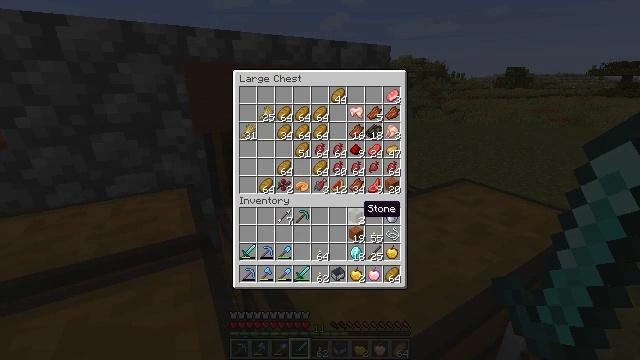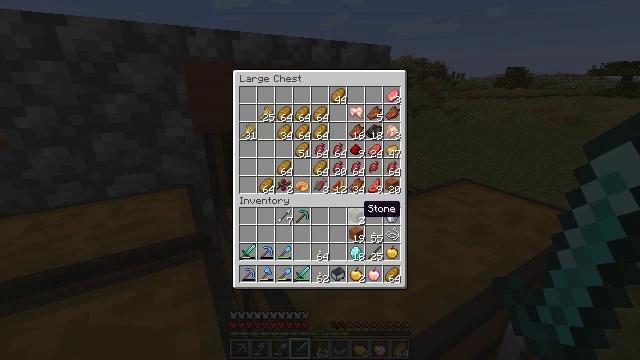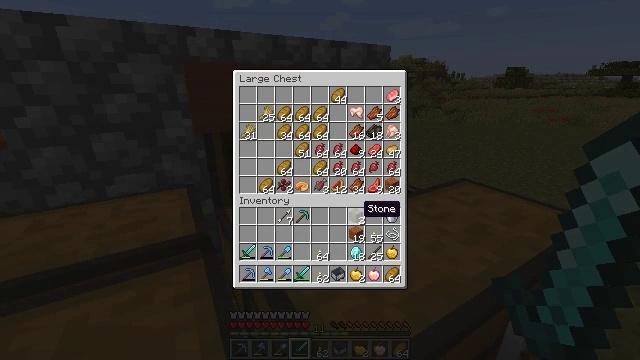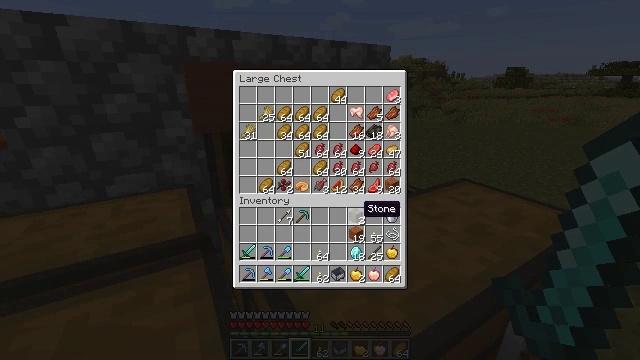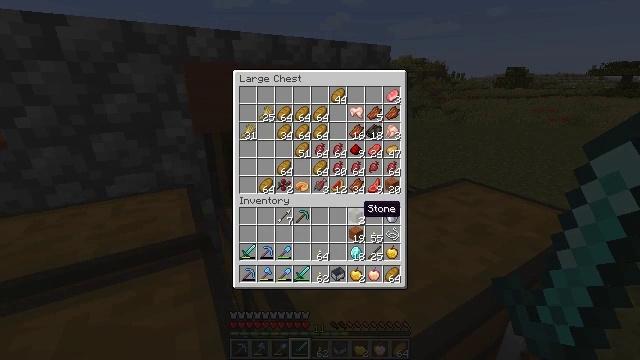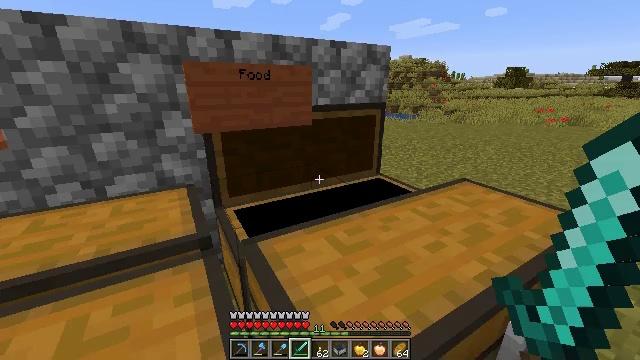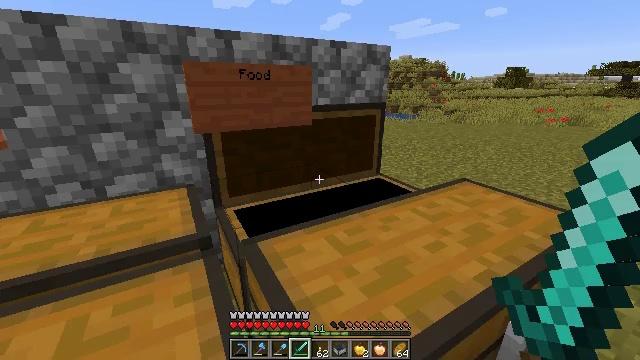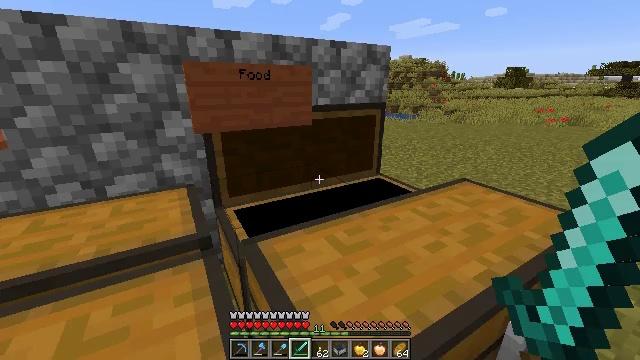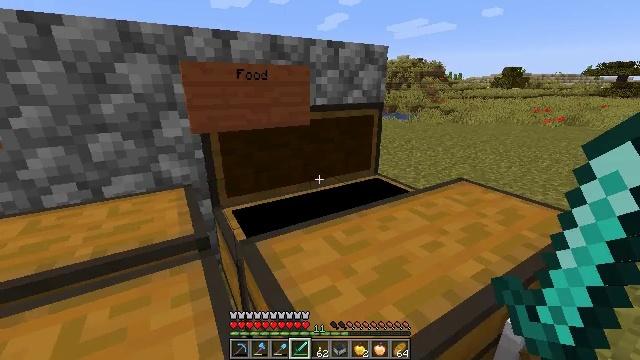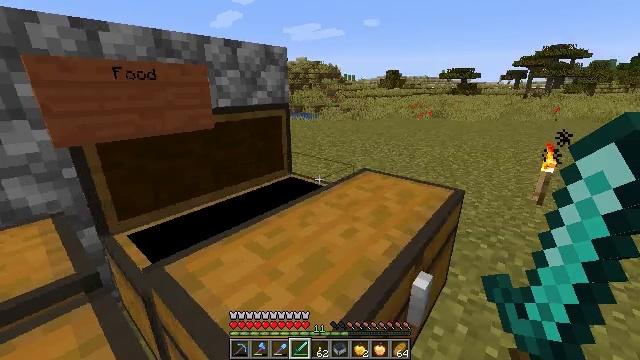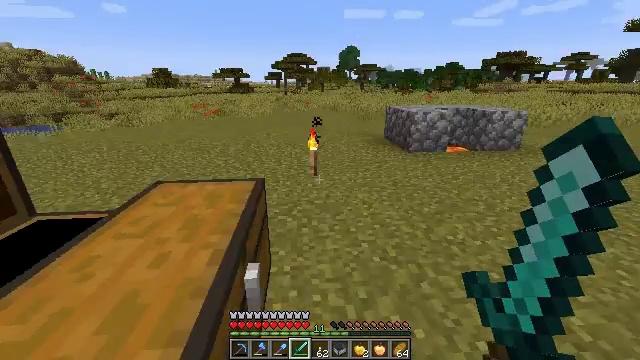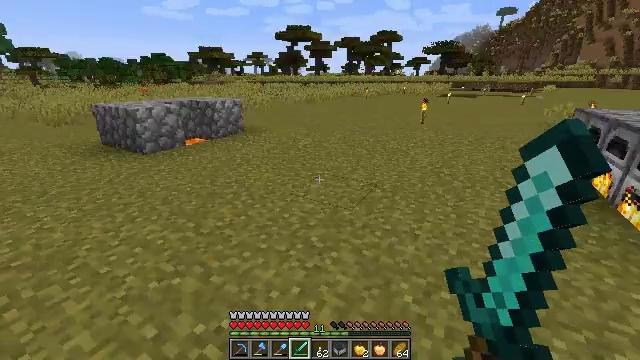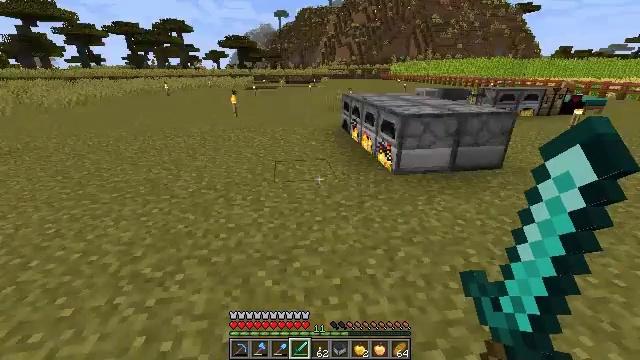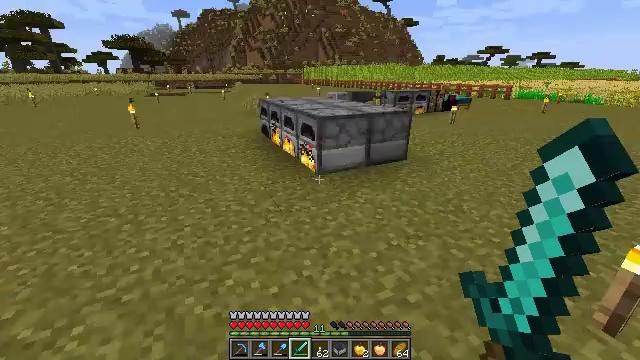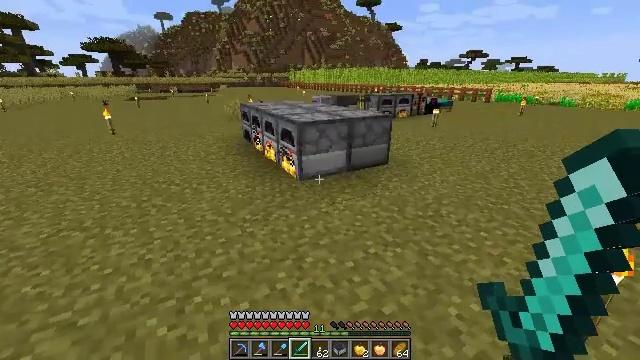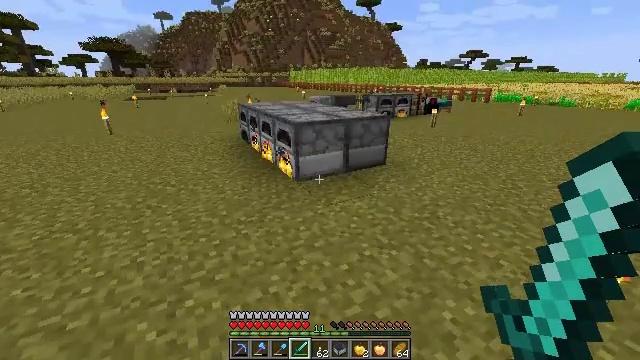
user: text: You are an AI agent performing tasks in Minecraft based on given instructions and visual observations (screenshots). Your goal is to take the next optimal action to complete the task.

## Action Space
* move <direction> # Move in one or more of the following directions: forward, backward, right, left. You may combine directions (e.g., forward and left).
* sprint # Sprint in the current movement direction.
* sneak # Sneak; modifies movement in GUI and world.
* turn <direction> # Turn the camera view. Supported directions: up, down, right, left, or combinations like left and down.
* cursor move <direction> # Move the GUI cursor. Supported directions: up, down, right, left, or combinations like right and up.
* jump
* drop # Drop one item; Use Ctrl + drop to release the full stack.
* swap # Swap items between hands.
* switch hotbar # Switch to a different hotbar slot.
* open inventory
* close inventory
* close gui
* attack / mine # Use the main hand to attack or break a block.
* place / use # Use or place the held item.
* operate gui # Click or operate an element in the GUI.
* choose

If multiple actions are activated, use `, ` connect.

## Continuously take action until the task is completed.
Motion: motion action
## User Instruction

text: Drop a stone.
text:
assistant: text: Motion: no_op
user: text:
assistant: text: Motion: no_op
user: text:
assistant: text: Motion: no_op
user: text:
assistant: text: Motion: no_op
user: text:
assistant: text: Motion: no_op
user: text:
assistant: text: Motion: no_op
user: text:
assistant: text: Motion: no_op
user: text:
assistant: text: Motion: no_op
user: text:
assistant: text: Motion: turn right
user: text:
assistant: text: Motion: turn right
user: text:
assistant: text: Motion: turn right and down
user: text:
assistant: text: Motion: turn right and down
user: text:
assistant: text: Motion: move right, turn right
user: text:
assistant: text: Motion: move right, turn right
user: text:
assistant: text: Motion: move right
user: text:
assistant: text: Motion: move right
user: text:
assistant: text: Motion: move right
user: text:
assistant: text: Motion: move forward and move right
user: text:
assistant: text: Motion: move forward and move right
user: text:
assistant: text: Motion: move forward and move right
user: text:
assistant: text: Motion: move forward and move right
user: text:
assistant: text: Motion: move forward and move right
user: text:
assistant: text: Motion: move forward and move right
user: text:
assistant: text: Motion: move forward and move right, turn left
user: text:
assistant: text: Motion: move forward and move right, turn left
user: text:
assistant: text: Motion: move forward and move right, turn left
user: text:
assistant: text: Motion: move forward and move right, turn left
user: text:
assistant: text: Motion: move forward and move right, turn left
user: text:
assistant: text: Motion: move forward and move right, turn left
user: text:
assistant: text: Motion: move forward and move right, turn left